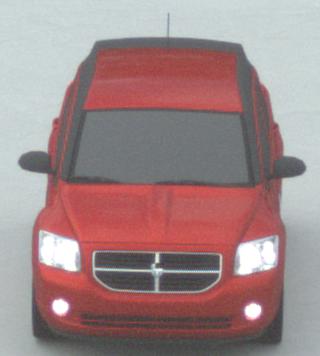
Make: Dodge
Model: Caliber 1.8
Detailed model: Caliber
Model produced from: 2006/06
Model produced until: 2009/03
Doors: 5
Color: red
Road condition: dry road
Daytime: midday
Contrast: low contrast